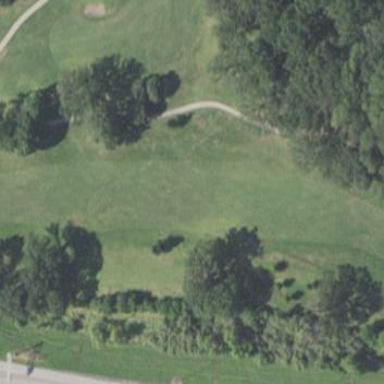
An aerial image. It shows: Golf fairway surrounded by grass.